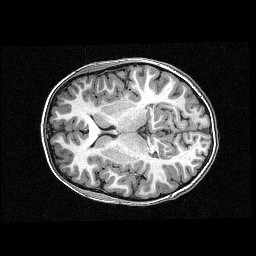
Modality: T1w
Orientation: axial
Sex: female
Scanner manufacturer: siemens
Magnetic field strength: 3 T
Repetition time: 2.3 s
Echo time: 0.00336 s